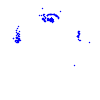
Particle: proton